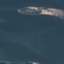
Land use / land cover class: SeaLake